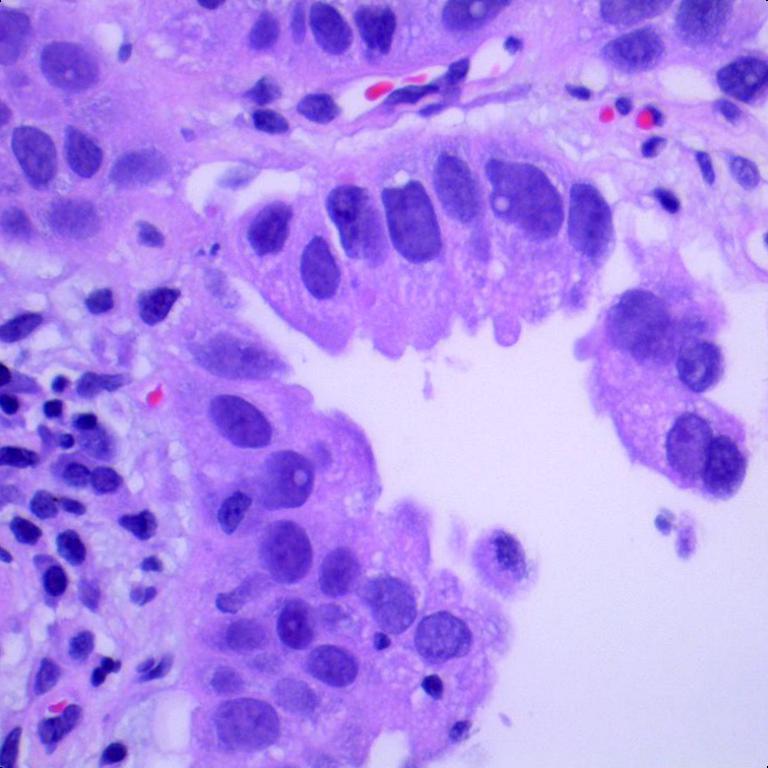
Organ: lung
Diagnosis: adenocarcinomas